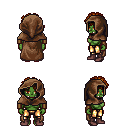
a pixel art fantasy rpg character, female body template, orc, green skin, brown cape, gold greaves, brunette curly afro hairstyle, cloth hood, leather bracers, maroon shoes, four views (front, back, left, right), 2x2 character sprite sheet, small pixel art, hard edges, no anti-aliasing